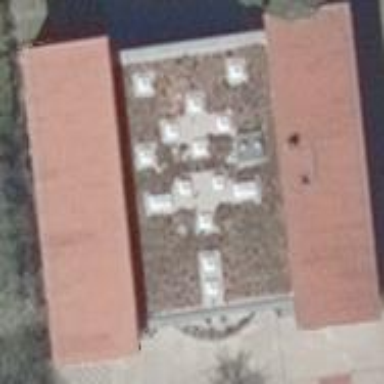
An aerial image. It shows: Kindergarten building.